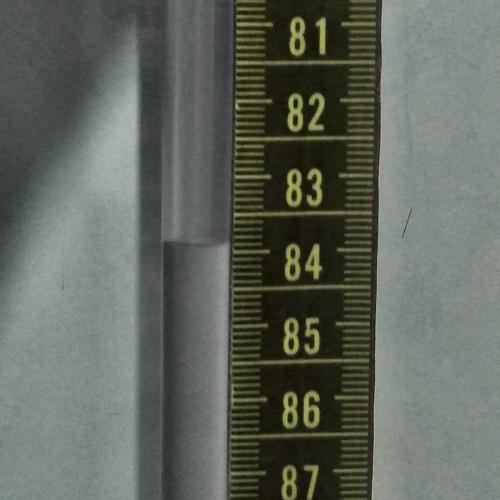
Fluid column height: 83.9 cm